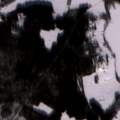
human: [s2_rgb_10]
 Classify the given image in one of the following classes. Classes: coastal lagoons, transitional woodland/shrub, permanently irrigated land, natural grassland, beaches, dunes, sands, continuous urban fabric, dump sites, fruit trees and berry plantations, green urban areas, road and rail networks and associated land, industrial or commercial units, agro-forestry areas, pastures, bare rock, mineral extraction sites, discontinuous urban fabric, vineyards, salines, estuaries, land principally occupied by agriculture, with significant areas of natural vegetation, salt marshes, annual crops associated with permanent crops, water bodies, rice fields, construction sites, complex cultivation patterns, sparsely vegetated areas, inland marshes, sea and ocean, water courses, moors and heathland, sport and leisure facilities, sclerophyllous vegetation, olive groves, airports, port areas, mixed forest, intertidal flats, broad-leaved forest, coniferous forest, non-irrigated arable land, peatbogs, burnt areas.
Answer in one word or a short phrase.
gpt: non-irrigated arable land, land principally occupied by agriculture, with significant areas of natural vegetation, coniferous forest, mixed forest, water bodies